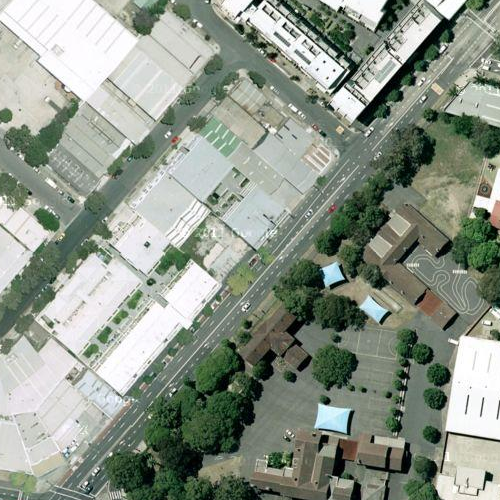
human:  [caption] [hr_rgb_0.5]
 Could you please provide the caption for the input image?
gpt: An industrial area with many white buildings and some roads go through this area .

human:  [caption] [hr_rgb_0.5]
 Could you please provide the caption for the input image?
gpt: Some roads with plants on the roadside go through the industrial area .

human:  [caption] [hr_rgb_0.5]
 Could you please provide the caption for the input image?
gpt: An industrial area with many white buildings and some roads go through this area .

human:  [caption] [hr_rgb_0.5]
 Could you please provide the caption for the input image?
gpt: This is an industrial area with some different white buildings .

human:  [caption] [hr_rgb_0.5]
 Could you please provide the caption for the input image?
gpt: There are some white buildings in the industrial area with some roads go through .